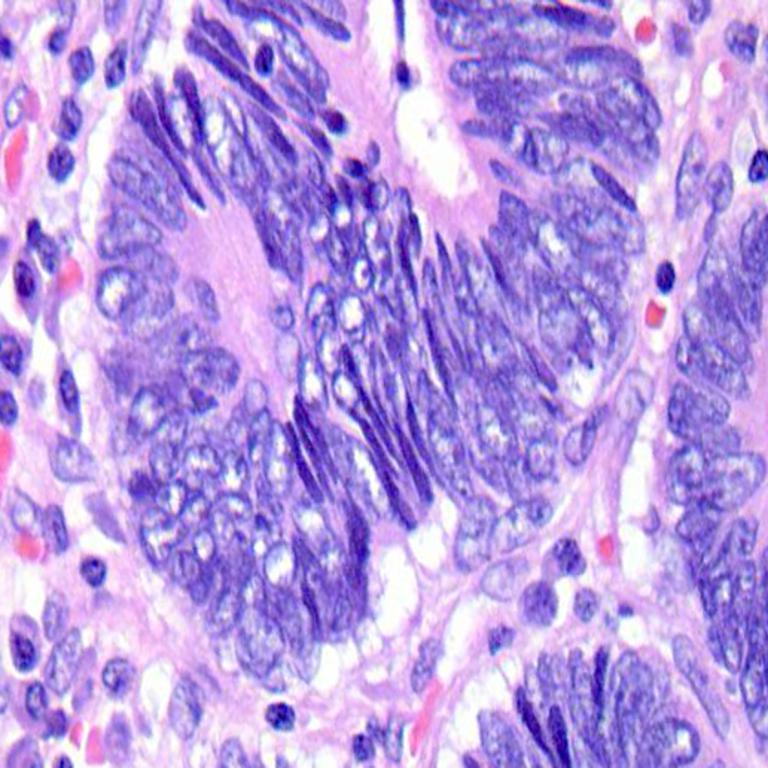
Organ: colon
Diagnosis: adenocarcinomas